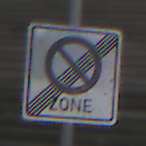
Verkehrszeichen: EndeEingeschraenktesHalteverbotZone
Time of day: Midday
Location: Outdoor (Urban)
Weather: Overcast
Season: NotSpecified
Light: Natural